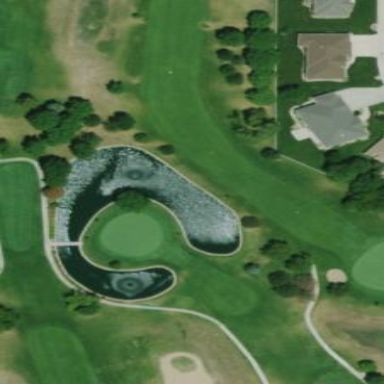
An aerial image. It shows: Golf fairway surrounded by grass.